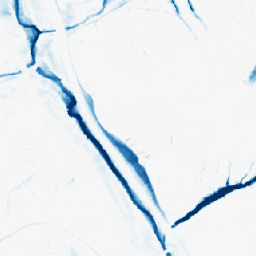
Category: morphological
Decomposition family: morphological_ellipse
Decomposition parameters: operation: closing
width: 10
height: 20
Upsampling method: nearest
Upsampling parameters: scale: 4
Upsampling scale: 4